Question: I'm using fancyBox 2.1.5 to show images and Vimeo clips. My videos do not all share the same aspect ratio.
At first, 720p videos were showing with horizontal black bars because the default 'width' and 'height' parameters are 800 x 600.
Changing 'width' and 'height' to 1280 x 720 causes my 4:3 videos to have vertical black bars.
Setting 'width' and 'height' to ''auto'' shrinks videos to the size of a thumbnail for some reason. (Maybe this is the key to my problem?)
Finally, following advice from a similar topic I added:
'''
afterLoad: function() {
this.width = $(this.element).data("width");
this.height = $(this.element).data("height");
}
'''
.. which looks perfect for all videos at full resolution on my monitor, but on mobile I get this:

It looks like it's reading the 1280 x 720 video resolution and having trouble fitting that on a mobile screen. At this point I tried adding 'aspectRatio: 'true'' to no avail.
Here's my current document ready block, in case it's helpful.
'''
$('.fancybox').fancybox({
helpers: {
media: {}, // Enable the media helper to better handle video.
title: {
type: 'inside'
} // Put comments within the white border.
},
beforeLoad: function() {
this.title = $(this.element).attr('caption');
}, // Change the title keyword to 'caption' to avoid title text in tooltips.
fitToView: false, // Prevent shrinking media to fit title text.
maxWidth: "100%", // Prevent media from extending past borders with fitToView off.
afterLoad: function() {
this.width = $(this.element).data("width");
this.height = $(this.element).data("height");
} // Use each element's width and height data attributes to size the iframe.
});
'''
I really just want to display videos like images work by default. Shrink to fit (if needed), keep aspect ratio, no black bars, etc. Is that possible?
Thanks!
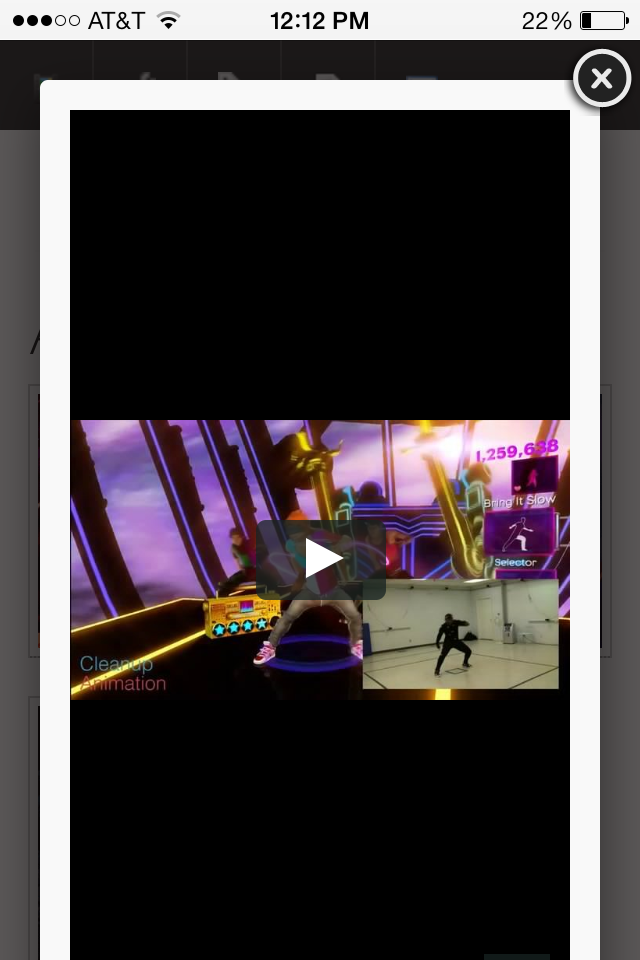
Answer: I was so close! From my initial post:
> At this point I tried adding 'aspectRatio: 'true'' to no avail.
Boolean values should not use quotes, so this wasn't working because of incorrect syntax! Removing the quotes successfully resizes the iframe to the proper dimensions, preventing black bars from appearing on mobile.
So, my final working code for fitting video content to the display area while ignoring title text, on a responsive website without ever introducing black bars is:
'''
<a class="fancybox fitVideo" data-width="800" data-height="450"
caption="Line 1<br>Line 2<br>Line 3<br>Line 4<br>Line 5<br>"
href="https://vimeo.com/81471924">
<img src="http://placehold.it/200x200">
</a>
'''
Make sure your width and height match the video's dimensions. Next:
'''
$(document).ready(function() {
// Fit video content to display area, ignoring title text.
$('.fitVideo').fancybox({
helpers: {
// Enable the media helper to better handle video.
media: true,
// Put comments within the white border.
title: {
type: 'inside'
}
},
// Do not use this because it tries to fit title text as well.
fitToView: false,
// Prevent the introduction of black bars when resized for mobile.
aspectRatio: true,
// Restrict content to the display dimensions.
maxWidth: "100%",
maxHeight: "100%",
// Change the title keyword to 'caption' to avoid title text in tooltips.
beforeLoad: function() {
this.title = $(this.element).attr('caption');
},
// Override the default iframe dimensions with manually set dimensions.
afterLoad: function() {
this.width = $(this.element).data("width");
this.height = $(this.element).data("height");
}
});
});
'''